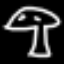
Label: mushroom